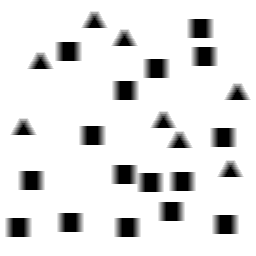
Squares: 16
Triangles: 8
Stars: 0
Total shapes: 24